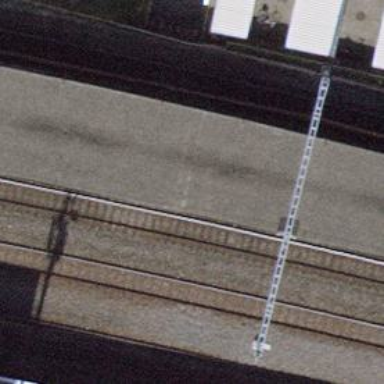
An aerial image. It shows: Tunnel with paved steps.